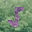
Label: 5